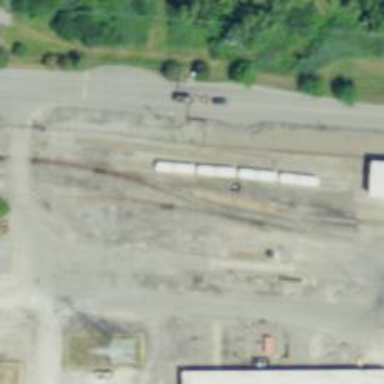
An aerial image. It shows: Rail spur service.